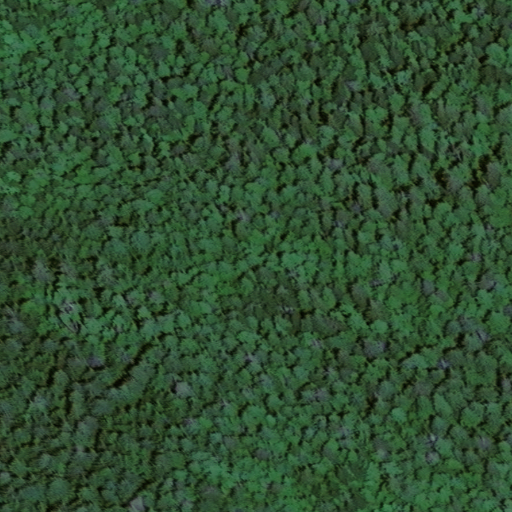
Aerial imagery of island in Alaska named Ruth Island containing only unknown